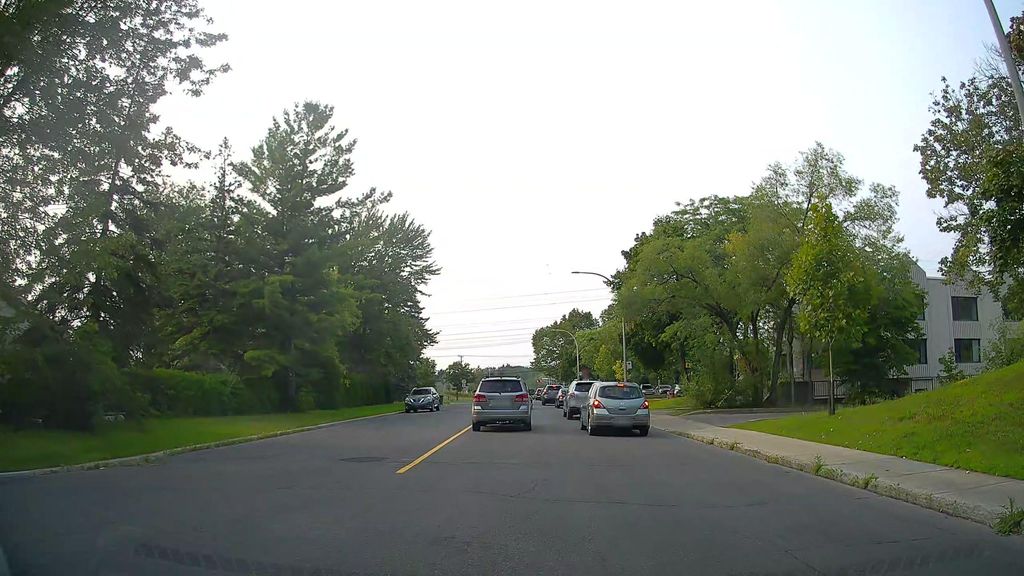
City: montreal